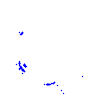
Particle: kaon